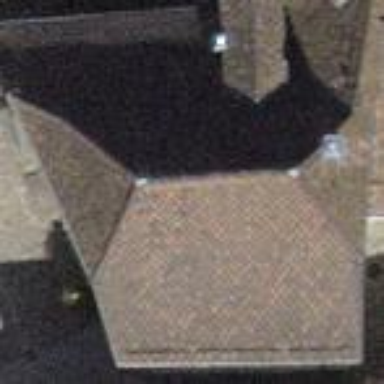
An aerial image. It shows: Building with tiled roof.